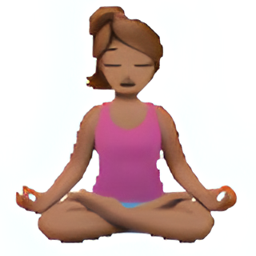
Name: woman in lotus position medium skin tone
Emoji: 🧘🏽‍♀️
Group: People & Body
Sub-group: person-resting